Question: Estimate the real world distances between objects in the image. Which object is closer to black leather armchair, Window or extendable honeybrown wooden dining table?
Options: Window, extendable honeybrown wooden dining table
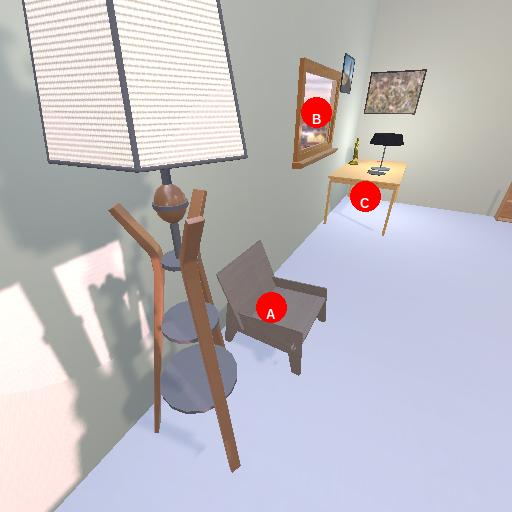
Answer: Window